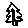
Label: tree